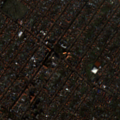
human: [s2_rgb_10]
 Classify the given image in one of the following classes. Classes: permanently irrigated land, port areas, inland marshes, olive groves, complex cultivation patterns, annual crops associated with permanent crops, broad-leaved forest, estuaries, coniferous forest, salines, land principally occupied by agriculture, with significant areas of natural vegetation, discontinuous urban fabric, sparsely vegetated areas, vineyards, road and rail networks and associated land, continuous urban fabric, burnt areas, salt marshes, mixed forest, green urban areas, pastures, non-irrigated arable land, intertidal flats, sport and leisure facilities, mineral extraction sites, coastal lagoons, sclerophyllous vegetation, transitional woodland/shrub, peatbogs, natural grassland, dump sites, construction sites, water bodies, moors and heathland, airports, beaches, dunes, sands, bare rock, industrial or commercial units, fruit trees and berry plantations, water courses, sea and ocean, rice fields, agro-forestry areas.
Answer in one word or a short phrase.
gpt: discontinuous urban fabric